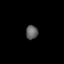
Tissue: lung
Cell type: Endothelial cells
Senescence score: 0.5466
Nuclear area (px): 160
Mean DAPI intensity: 100.725